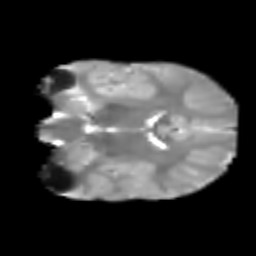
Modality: T2w
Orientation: coronal
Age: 6
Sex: male
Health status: healthy